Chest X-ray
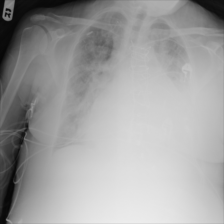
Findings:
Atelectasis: negative
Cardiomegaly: positive
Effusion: negative
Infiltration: negative
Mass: negative
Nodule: negative
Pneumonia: negative
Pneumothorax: negative
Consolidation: negative
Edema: negative
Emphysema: negative
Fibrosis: negative
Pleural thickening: negative
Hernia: negative